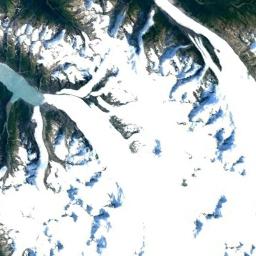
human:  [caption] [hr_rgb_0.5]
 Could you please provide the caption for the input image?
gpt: The snowberg is covered with glaciers and some U-shaped valleys are in the snowberg .

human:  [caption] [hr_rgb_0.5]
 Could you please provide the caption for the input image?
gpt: There is snow on the part of the snowberg .

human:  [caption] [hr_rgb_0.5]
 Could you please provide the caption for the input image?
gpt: The snow berg is next to the lake .

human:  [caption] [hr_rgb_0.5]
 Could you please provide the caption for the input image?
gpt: In the mountains of the snow mountain, Only the peak of the mountain is covered by snow, And there is a lake in the snow mountain .

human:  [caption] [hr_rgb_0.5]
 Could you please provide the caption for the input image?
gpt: There are much snow and a river on the snowberg .